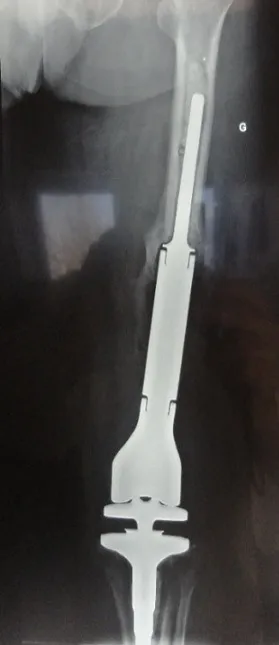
Anteroposterior radiograph showing good osseointegration of the megaprosthesis one year after knee replacement.
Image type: radiology (x_ray)